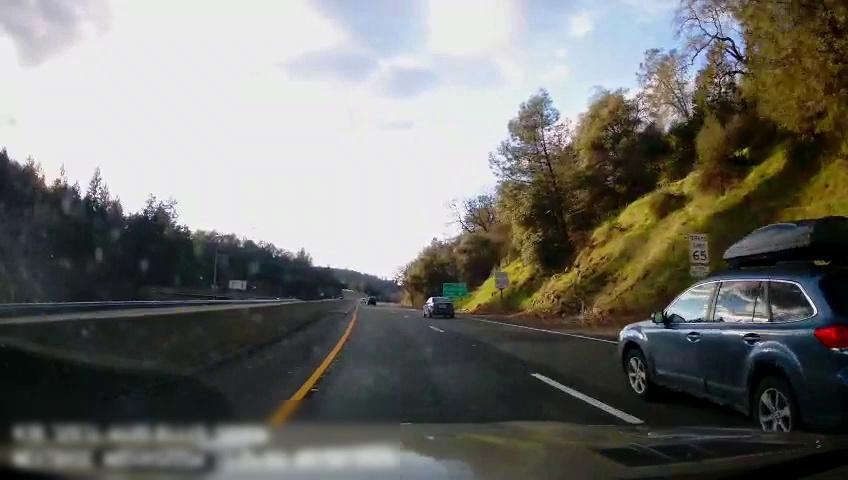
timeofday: Day
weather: Sunny
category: Drivable Space
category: Vehicles | SUV
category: Vehicles | Car
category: Vehicles | SUV
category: Lanes | Current Lane
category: Lanes | Alternate Lane
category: Lanes | Current Lane
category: Traffic | Signs
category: Traffic | Signs
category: Traffic | Signs
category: Traffic | Signs
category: Traffic | Signs